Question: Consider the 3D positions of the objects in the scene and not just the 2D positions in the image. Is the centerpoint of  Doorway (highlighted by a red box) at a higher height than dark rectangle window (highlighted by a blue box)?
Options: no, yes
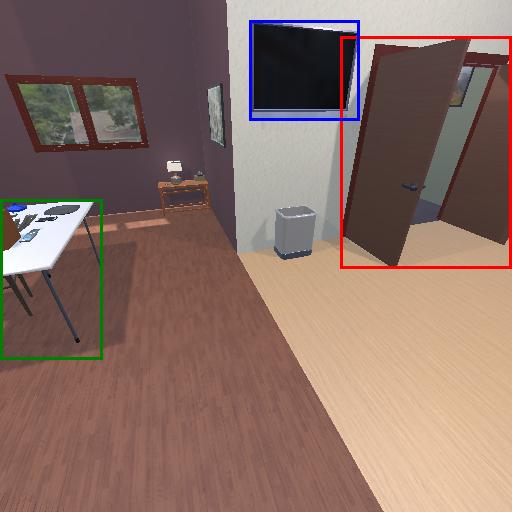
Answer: no